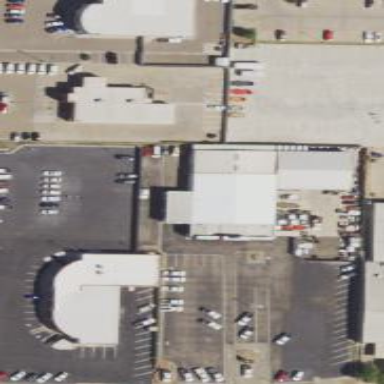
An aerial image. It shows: Building housing car shop.